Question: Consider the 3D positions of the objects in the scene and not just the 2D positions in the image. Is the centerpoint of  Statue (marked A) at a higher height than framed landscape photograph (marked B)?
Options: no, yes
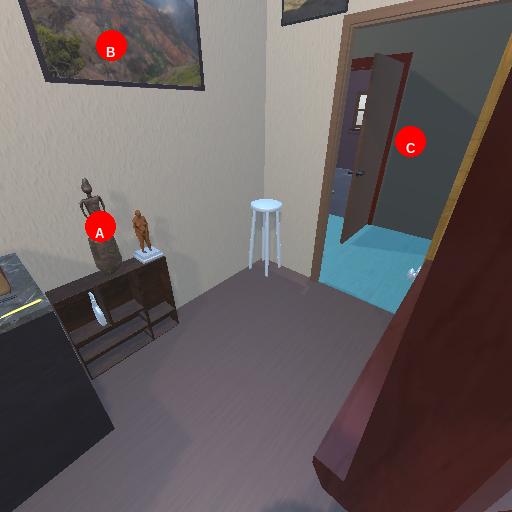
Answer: no